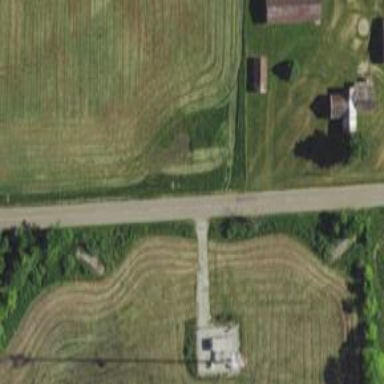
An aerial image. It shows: Driveway.